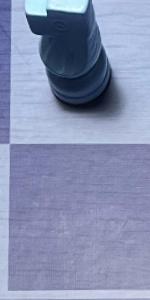
Label: Empty